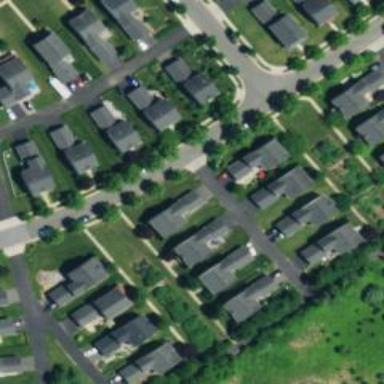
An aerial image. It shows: Alleyway designated as service road.